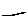
Label: line